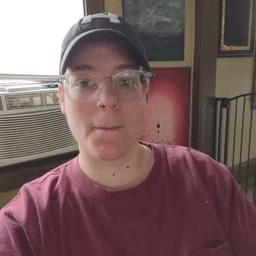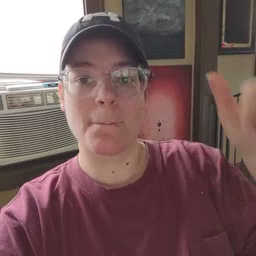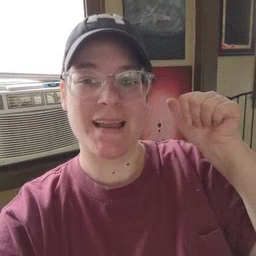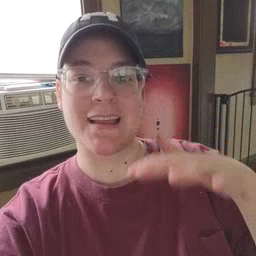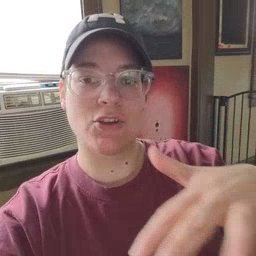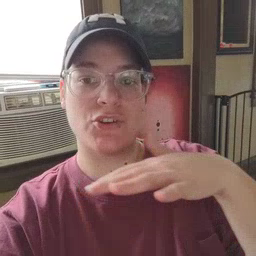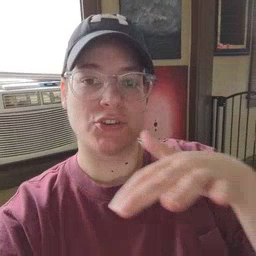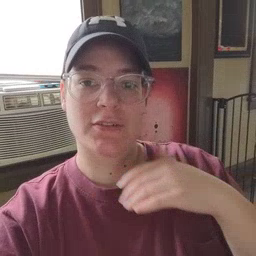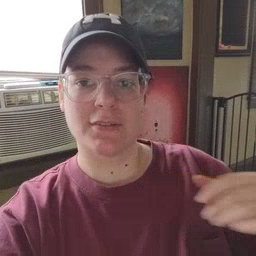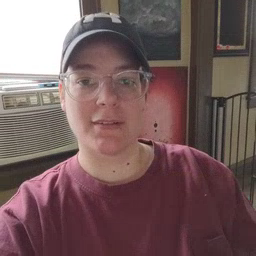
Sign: backyard